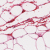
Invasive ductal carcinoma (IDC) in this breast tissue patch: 0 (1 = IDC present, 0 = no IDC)